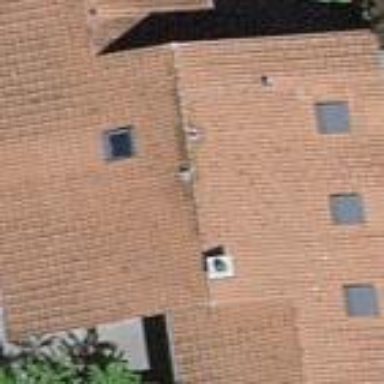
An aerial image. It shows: Residential building.